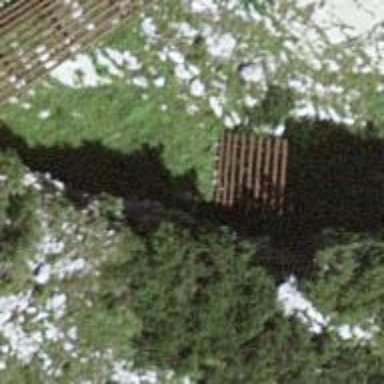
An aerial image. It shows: Structure designed as avalanche protection.